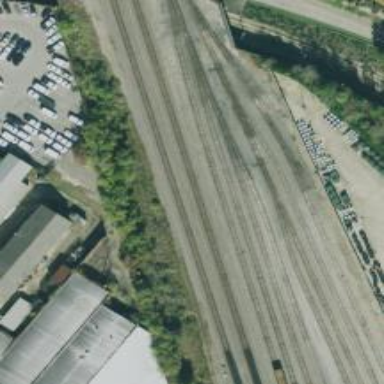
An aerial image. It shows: Railway yard used for servicing trains.